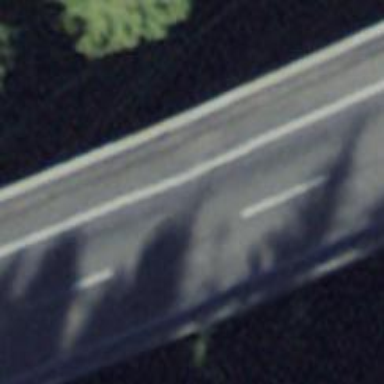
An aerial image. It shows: Asphalt bridge on motorway.